Question: >
<URL>
this may seem like a strange question but it's been on my mind. Say I had a HTML file that references one or many JavaScript files, these files are local but could be external. Now for some reason (my own curiosity) I wish to output the contents of one of these files like a string and write it to the console or even 'alert' the contents. So say I have the following JS file called jsFile.js:
'''
// JavaScript Document
var testString = "I am just an output... or am I",
testNumber = 1,
testArray = [],
testObject = {};
// random functionality, etc... etc...
if(testNumber > 100){
// do something...
}
'''
and I want to output this like so when opening my HTML page:

however I am unsure how to do this, can I find the 'SCRIPT' tag in the dom and use a method on it to output it's contents (see below) or do I have to read the file (somehow) then loop through each line of code collecting it in a variable, then output it by either 'alert' or 'console.log'
'''
<!doctype html>
<html>
<head>
<meta charset="utf-8">
<title>Hello World</title>
</head>
<script type="text/javascript" src="jsFile.js"></script>
<script type="text/javascript">
// find the JS node...
window.onload = function(){
var theFile = document.getElementsByTagName("script")[0];
// none of these will work as the code within the jsFile.js is not a DOM object...
console.log(theFile.text); // returns a zero length string
console.log(theFile.innerHTML); // returns a zero length string
console.log(theFile.textContent); // returns a zero length string
}
</script>
<body>
I am just a HTML file... no more, no less...
</body>
</html>
'''
Above is my first attempt however none of these methods will work as the contents of the script are not DOM objects. I don't need a code specific answer, just a proof of concept, idea or point in the right direction. If I'm not making sense please say so and I will reword my question.
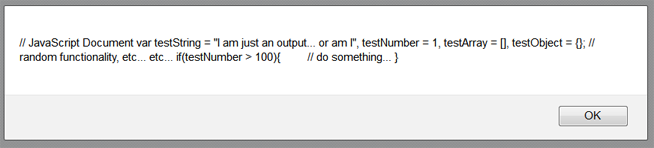
Answer: You will need to make an AJAX request to the URL of that script and display the content where ever you want to (just grab the 'responseText'), it is a server side resource, and the returned content will be your javascript :)